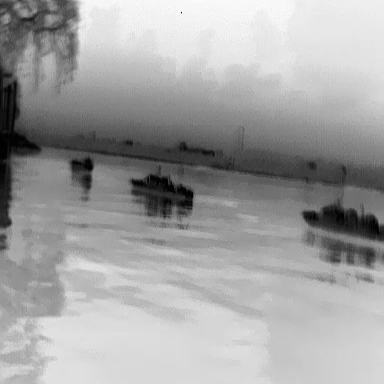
There are three objects shown in the infrared image, including two warships, and a liner.